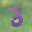
Label: 3